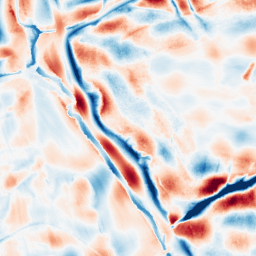
Category: wavelet
Decomposition family: wavelet_dwt
Decomposition parameters: wavelet: db8
level: 5
Upsampling method: quadratic
Upsampling parameters: scale: 2
Upsampling scale: 2